Aerial crown-view tile of a tropical tree (Barro Colorado Island, Panama), acquired 20250512:
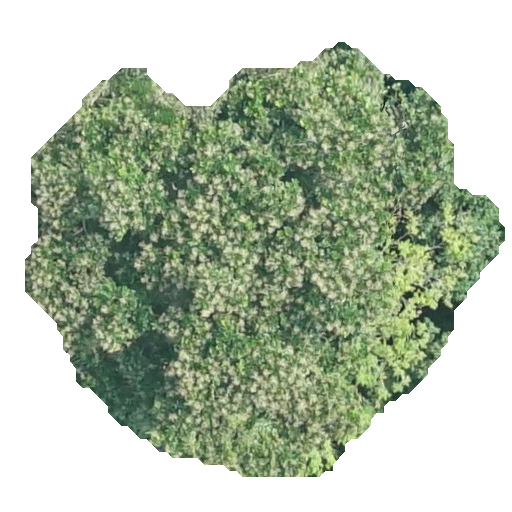
Species: Anacardium excelsum
GBIF accepted scientific name: Anacardium excelsum
Crown area: 212.989 m²